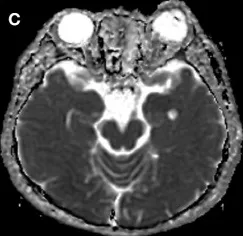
Axial T1 contrast-enhanced MRI (44 days after headache) and DWI (30 days after headache) through the point at which the oculomotor nerve emerges from the midbrain in this patient with left oculomotor ophthalmoplegic migraine. (A-C) Acute phase. In (B,C), a signal was demonstrated at the midbrain of the left-sided third cranial nerve on DWI and ADC.
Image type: radiology (mri)